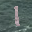
Label: 1